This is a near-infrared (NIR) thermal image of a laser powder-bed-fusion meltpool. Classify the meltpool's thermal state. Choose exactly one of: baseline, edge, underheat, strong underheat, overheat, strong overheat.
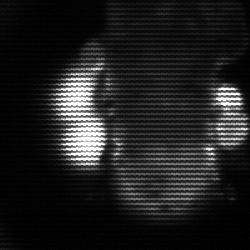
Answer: strong underheat